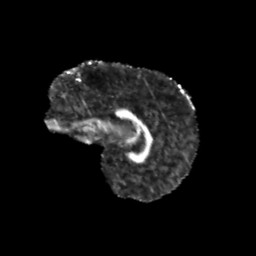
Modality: FA
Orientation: sagittal
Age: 12
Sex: male
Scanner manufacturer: siemens
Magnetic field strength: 3 T
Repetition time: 3.8 s
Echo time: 0.07 s